Question: I know it's a quite common issue but I haven't found a comprehensive answer on the following question.
I have Qt 5.4.1 MSVC2013 build running on Windows 8.1.
Here is a look on my project files:

And here is what my .pro file looks like:
'''
QT += core gui
greaterThan(QT_MAJOR_VERSION, 4): QT += widgets
TARGET = Vfp
TEMPLATE = app
QMAKE_CXXFLAGS = - std=c++11
SOURCES += main.cpp Views/mainview.cpp
HEADERS += Views/mainview.h
FORMS += Views/mainview.ui
'''
The problem is, unless I add 'INCLUDEPATH += Views/' to the .pro file, I cannot include 'mainview.h' in 'main.cpp' file.
Why? Shouldn't 'HEADERS += Views/mainview.h' be enough?
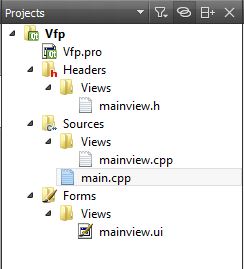
Answer: If you're including the header file this way:
'''
#include "mainview.h"
'''
Then yes, you need to add that include path since the compiler (not the IDE) doesn't know where mainview.h is.
Otherwise, you need to specify the relative path to the file, like:
'''
#include "Views/mainview.h"
'''